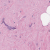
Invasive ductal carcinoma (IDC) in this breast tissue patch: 0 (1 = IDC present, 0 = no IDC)